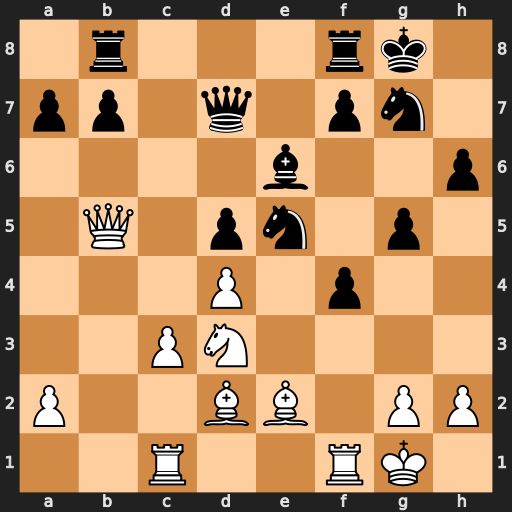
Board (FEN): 1r3rk1/pp1q1pn1/4b2p/1Q1pn1p1/3P1p2/2PN4/P2BB1PP/2R2RK1
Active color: w
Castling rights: -
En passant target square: -
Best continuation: Nxe5 Qxb5 Bxb5